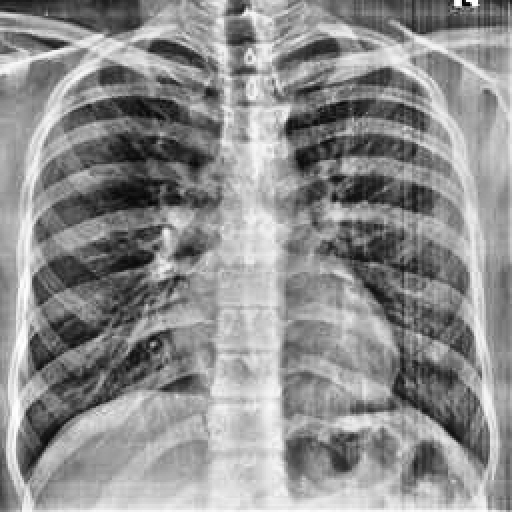
Finding: NORMAL